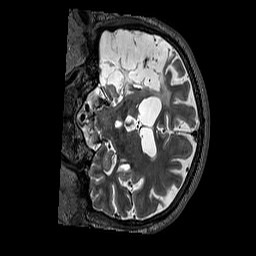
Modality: T2w
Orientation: coronal
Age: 51
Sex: male
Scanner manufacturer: siemens
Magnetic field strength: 3 T
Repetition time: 3.2 s
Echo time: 0.567 s